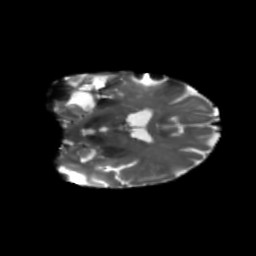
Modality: T2w
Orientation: coronal
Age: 58
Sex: female
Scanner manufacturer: siemens
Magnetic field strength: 3 T
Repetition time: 5.47 s
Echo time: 0.0854 s